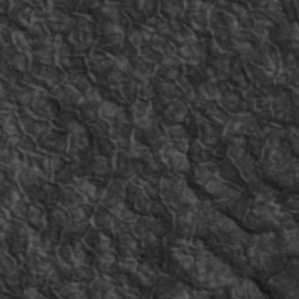
Label: non_frost